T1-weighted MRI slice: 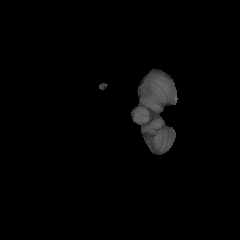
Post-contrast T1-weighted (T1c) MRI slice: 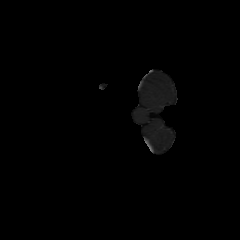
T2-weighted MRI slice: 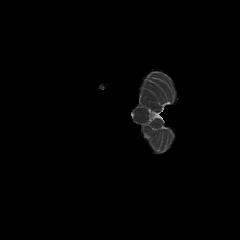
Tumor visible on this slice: no